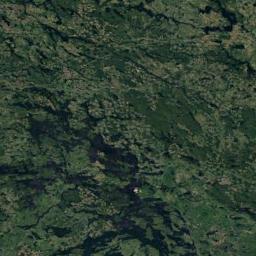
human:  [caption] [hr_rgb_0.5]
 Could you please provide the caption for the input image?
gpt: There is a large land mixed with green and brown in the river in a wetland .

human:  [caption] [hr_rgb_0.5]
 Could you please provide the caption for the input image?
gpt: The wetland consists of green plants and water .

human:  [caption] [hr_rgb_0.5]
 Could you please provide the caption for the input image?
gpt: There are many different shapes of water around the wetlands .

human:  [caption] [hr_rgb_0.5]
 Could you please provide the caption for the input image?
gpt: There are two lakes of similar size in this wetland .

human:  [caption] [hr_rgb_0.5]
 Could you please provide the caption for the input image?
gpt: There are many green areas and some water areas on the wetland .